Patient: sex F, age 19
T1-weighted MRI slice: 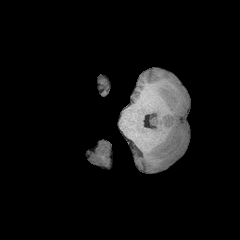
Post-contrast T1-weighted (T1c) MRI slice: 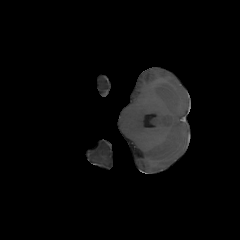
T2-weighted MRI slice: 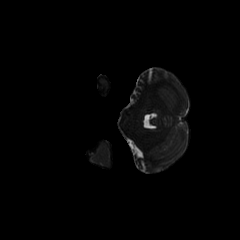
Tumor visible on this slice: no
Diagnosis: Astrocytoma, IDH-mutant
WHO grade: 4